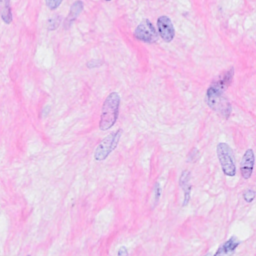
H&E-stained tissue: Breast